Aerial crown-view tile of a tropical tree (Barro Colorado Island, Panama), acquired 20250414:
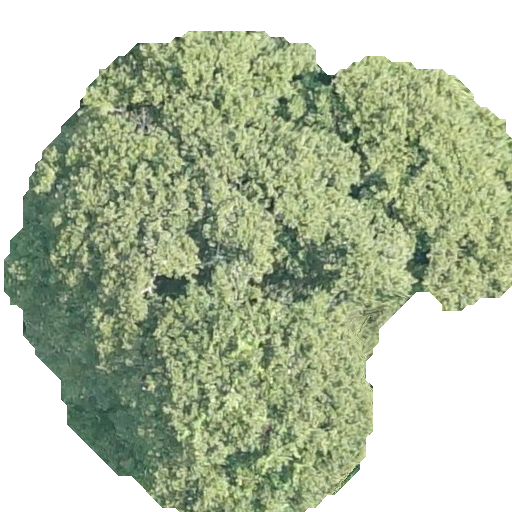
Species: Sloanea terniflora
GBIF accepted scientific name: Sloanea terniflora
Crown area: 263.986 m²